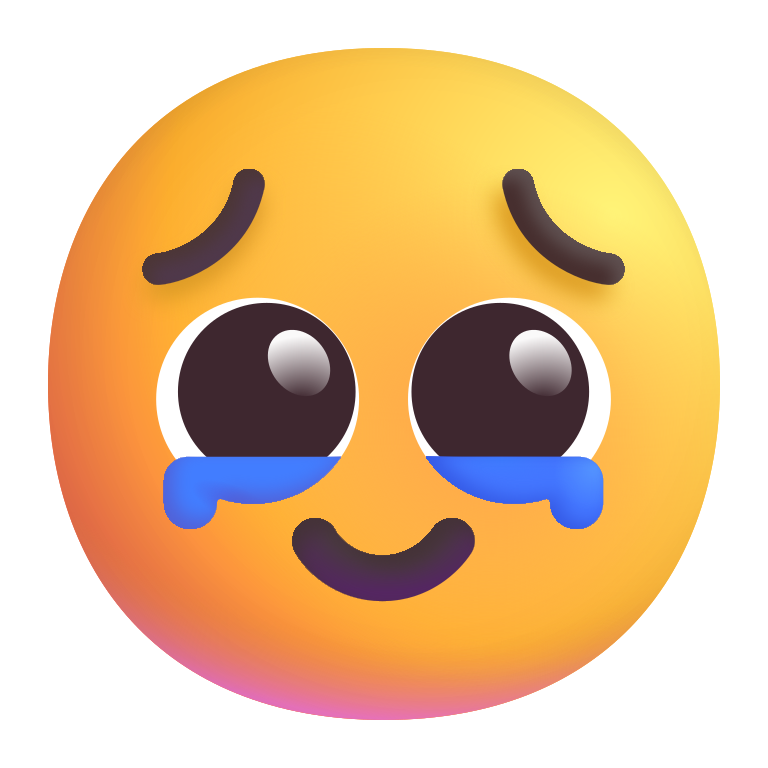
face holding back tears color